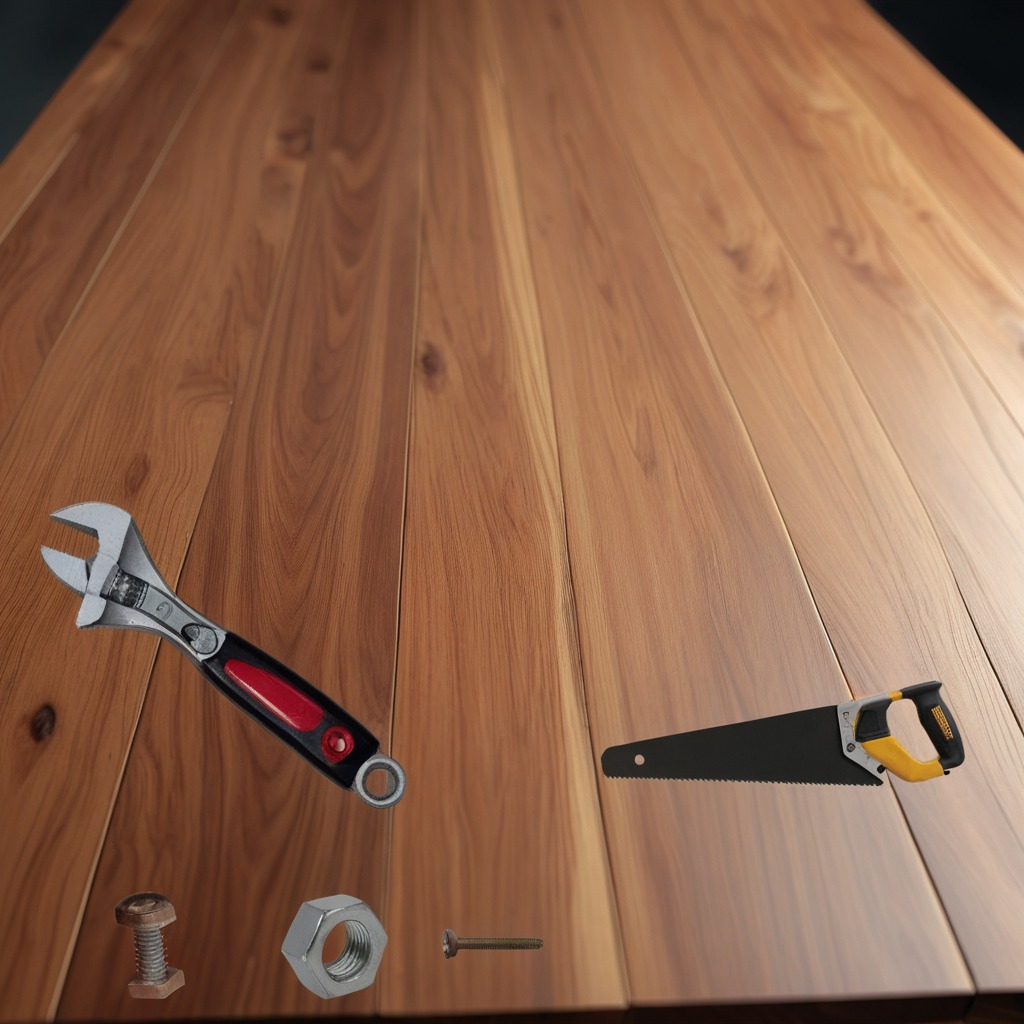
A metal machine screw, an iron nail, a handheld metal saw, a metal nut, and a wrench are lying on the wooden table in a carpentry studio.